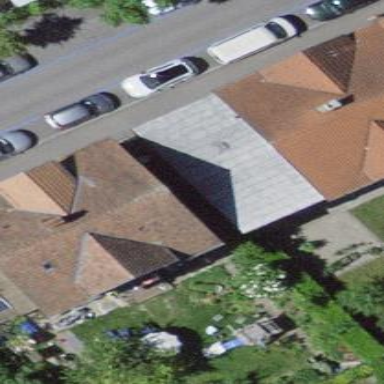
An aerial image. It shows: Semi-detached house.